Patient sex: M
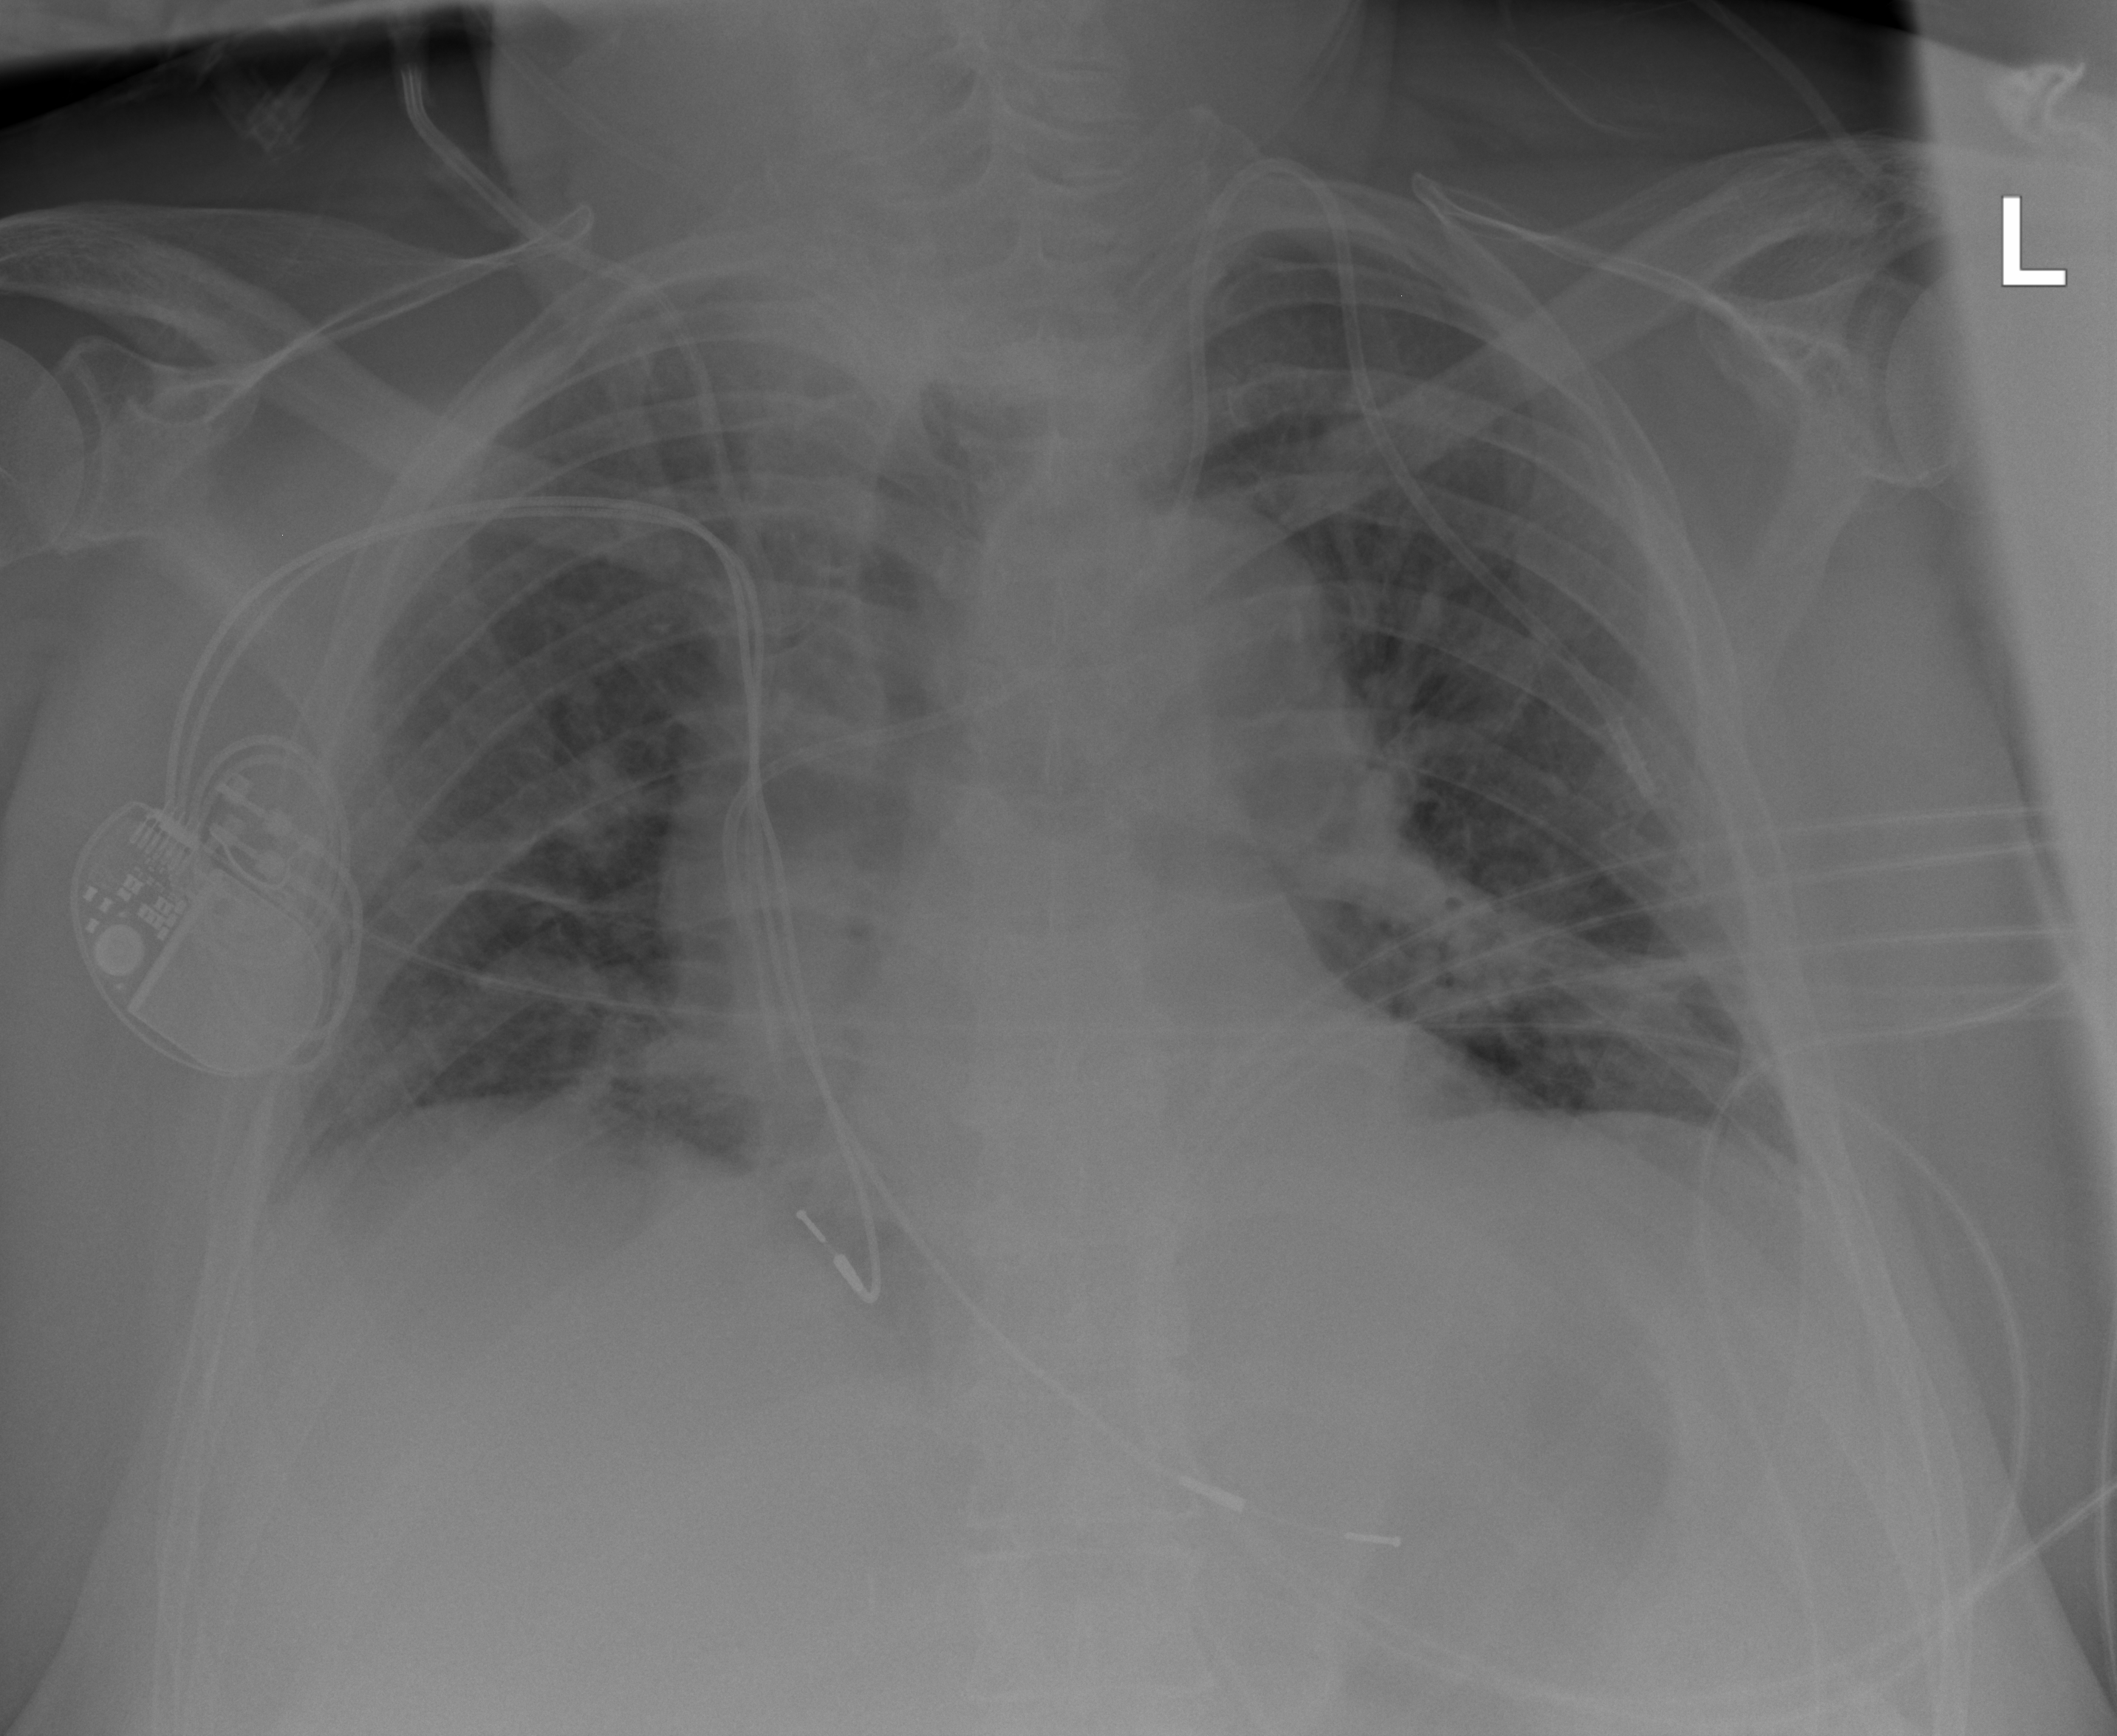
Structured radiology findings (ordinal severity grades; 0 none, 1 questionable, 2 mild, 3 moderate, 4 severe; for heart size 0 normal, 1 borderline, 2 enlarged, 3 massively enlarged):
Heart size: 0
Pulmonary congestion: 2
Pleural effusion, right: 0
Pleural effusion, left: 0
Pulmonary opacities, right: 0
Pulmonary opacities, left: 0
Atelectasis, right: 2
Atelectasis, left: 2